Field crop: tomato
Growth stage: 1
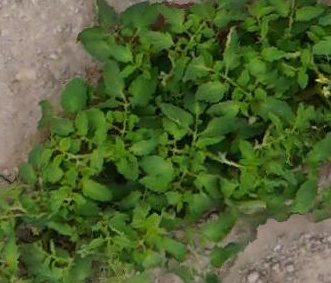
Species: tomato